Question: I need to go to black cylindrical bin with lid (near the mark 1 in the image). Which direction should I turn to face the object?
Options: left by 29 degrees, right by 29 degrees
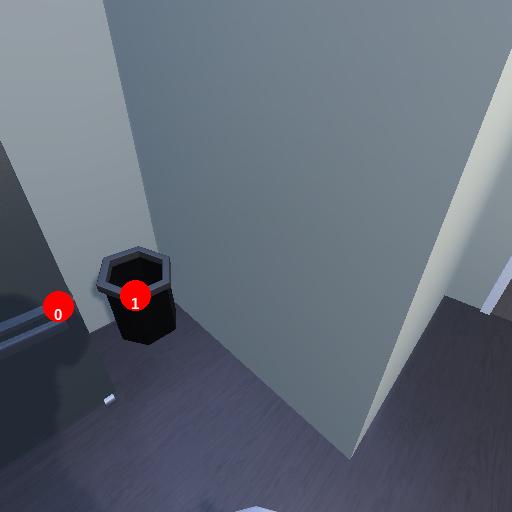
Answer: left by 29 degrees